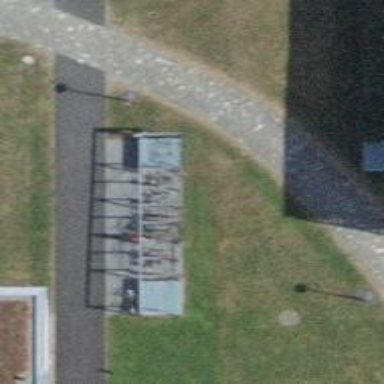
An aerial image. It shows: Bicycle parking area with wall loops for securing bikes.